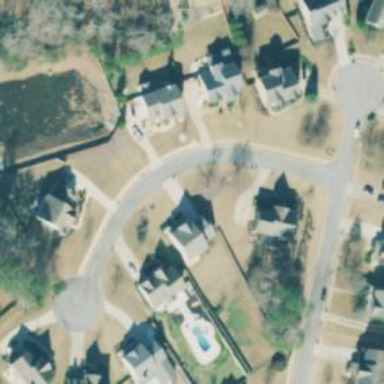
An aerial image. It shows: Residential road with asphalt surface. Sidewalk is present on the left side.